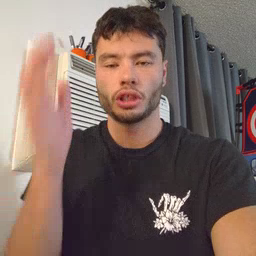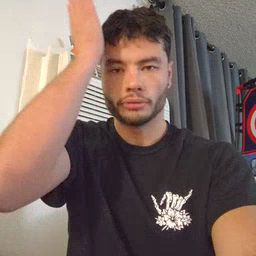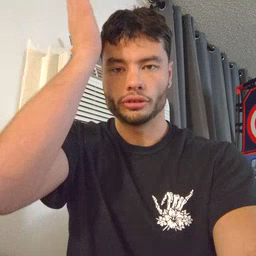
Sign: garbage